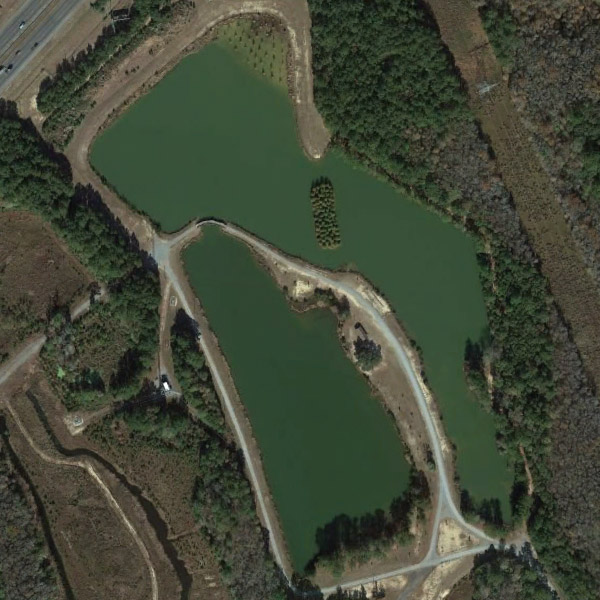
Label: Pond